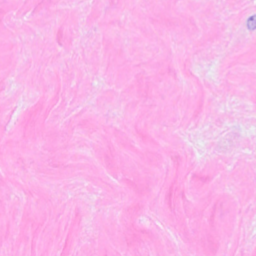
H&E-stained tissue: Breast